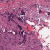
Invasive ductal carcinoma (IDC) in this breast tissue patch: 1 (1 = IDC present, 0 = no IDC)